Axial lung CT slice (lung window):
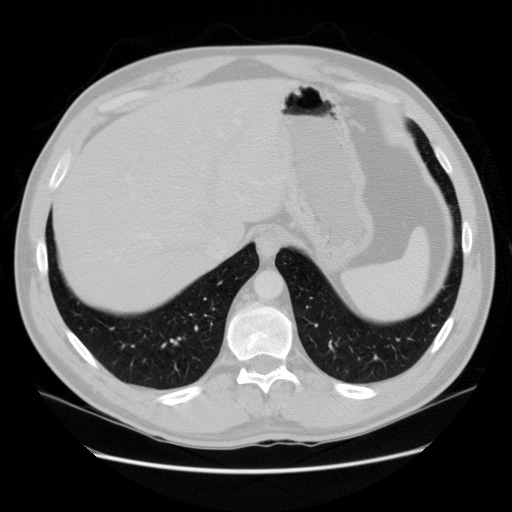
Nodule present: no